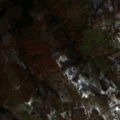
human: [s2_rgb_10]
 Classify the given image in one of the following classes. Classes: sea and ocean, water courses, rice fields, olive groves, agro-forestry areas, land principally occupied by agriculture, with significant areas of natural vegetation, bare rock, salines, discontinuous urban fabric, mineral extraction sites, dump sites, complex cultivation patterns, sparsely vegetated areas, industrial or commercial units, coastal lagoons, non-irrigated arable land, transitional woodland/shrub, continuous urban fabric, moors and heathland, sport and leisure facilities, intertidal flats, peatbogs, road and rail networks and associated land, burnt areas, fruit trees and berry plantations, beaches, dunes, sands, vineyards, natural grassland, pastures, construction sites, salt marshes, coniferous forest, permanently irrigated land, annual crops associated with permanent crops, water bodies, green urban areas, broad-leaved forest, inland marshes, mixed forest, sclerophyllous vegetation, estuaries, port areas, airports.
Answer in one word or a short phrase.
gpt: complex cultivation patterns, land principally occupied by agriculture, with significant areas of natural vegetation, broad-leaved forest